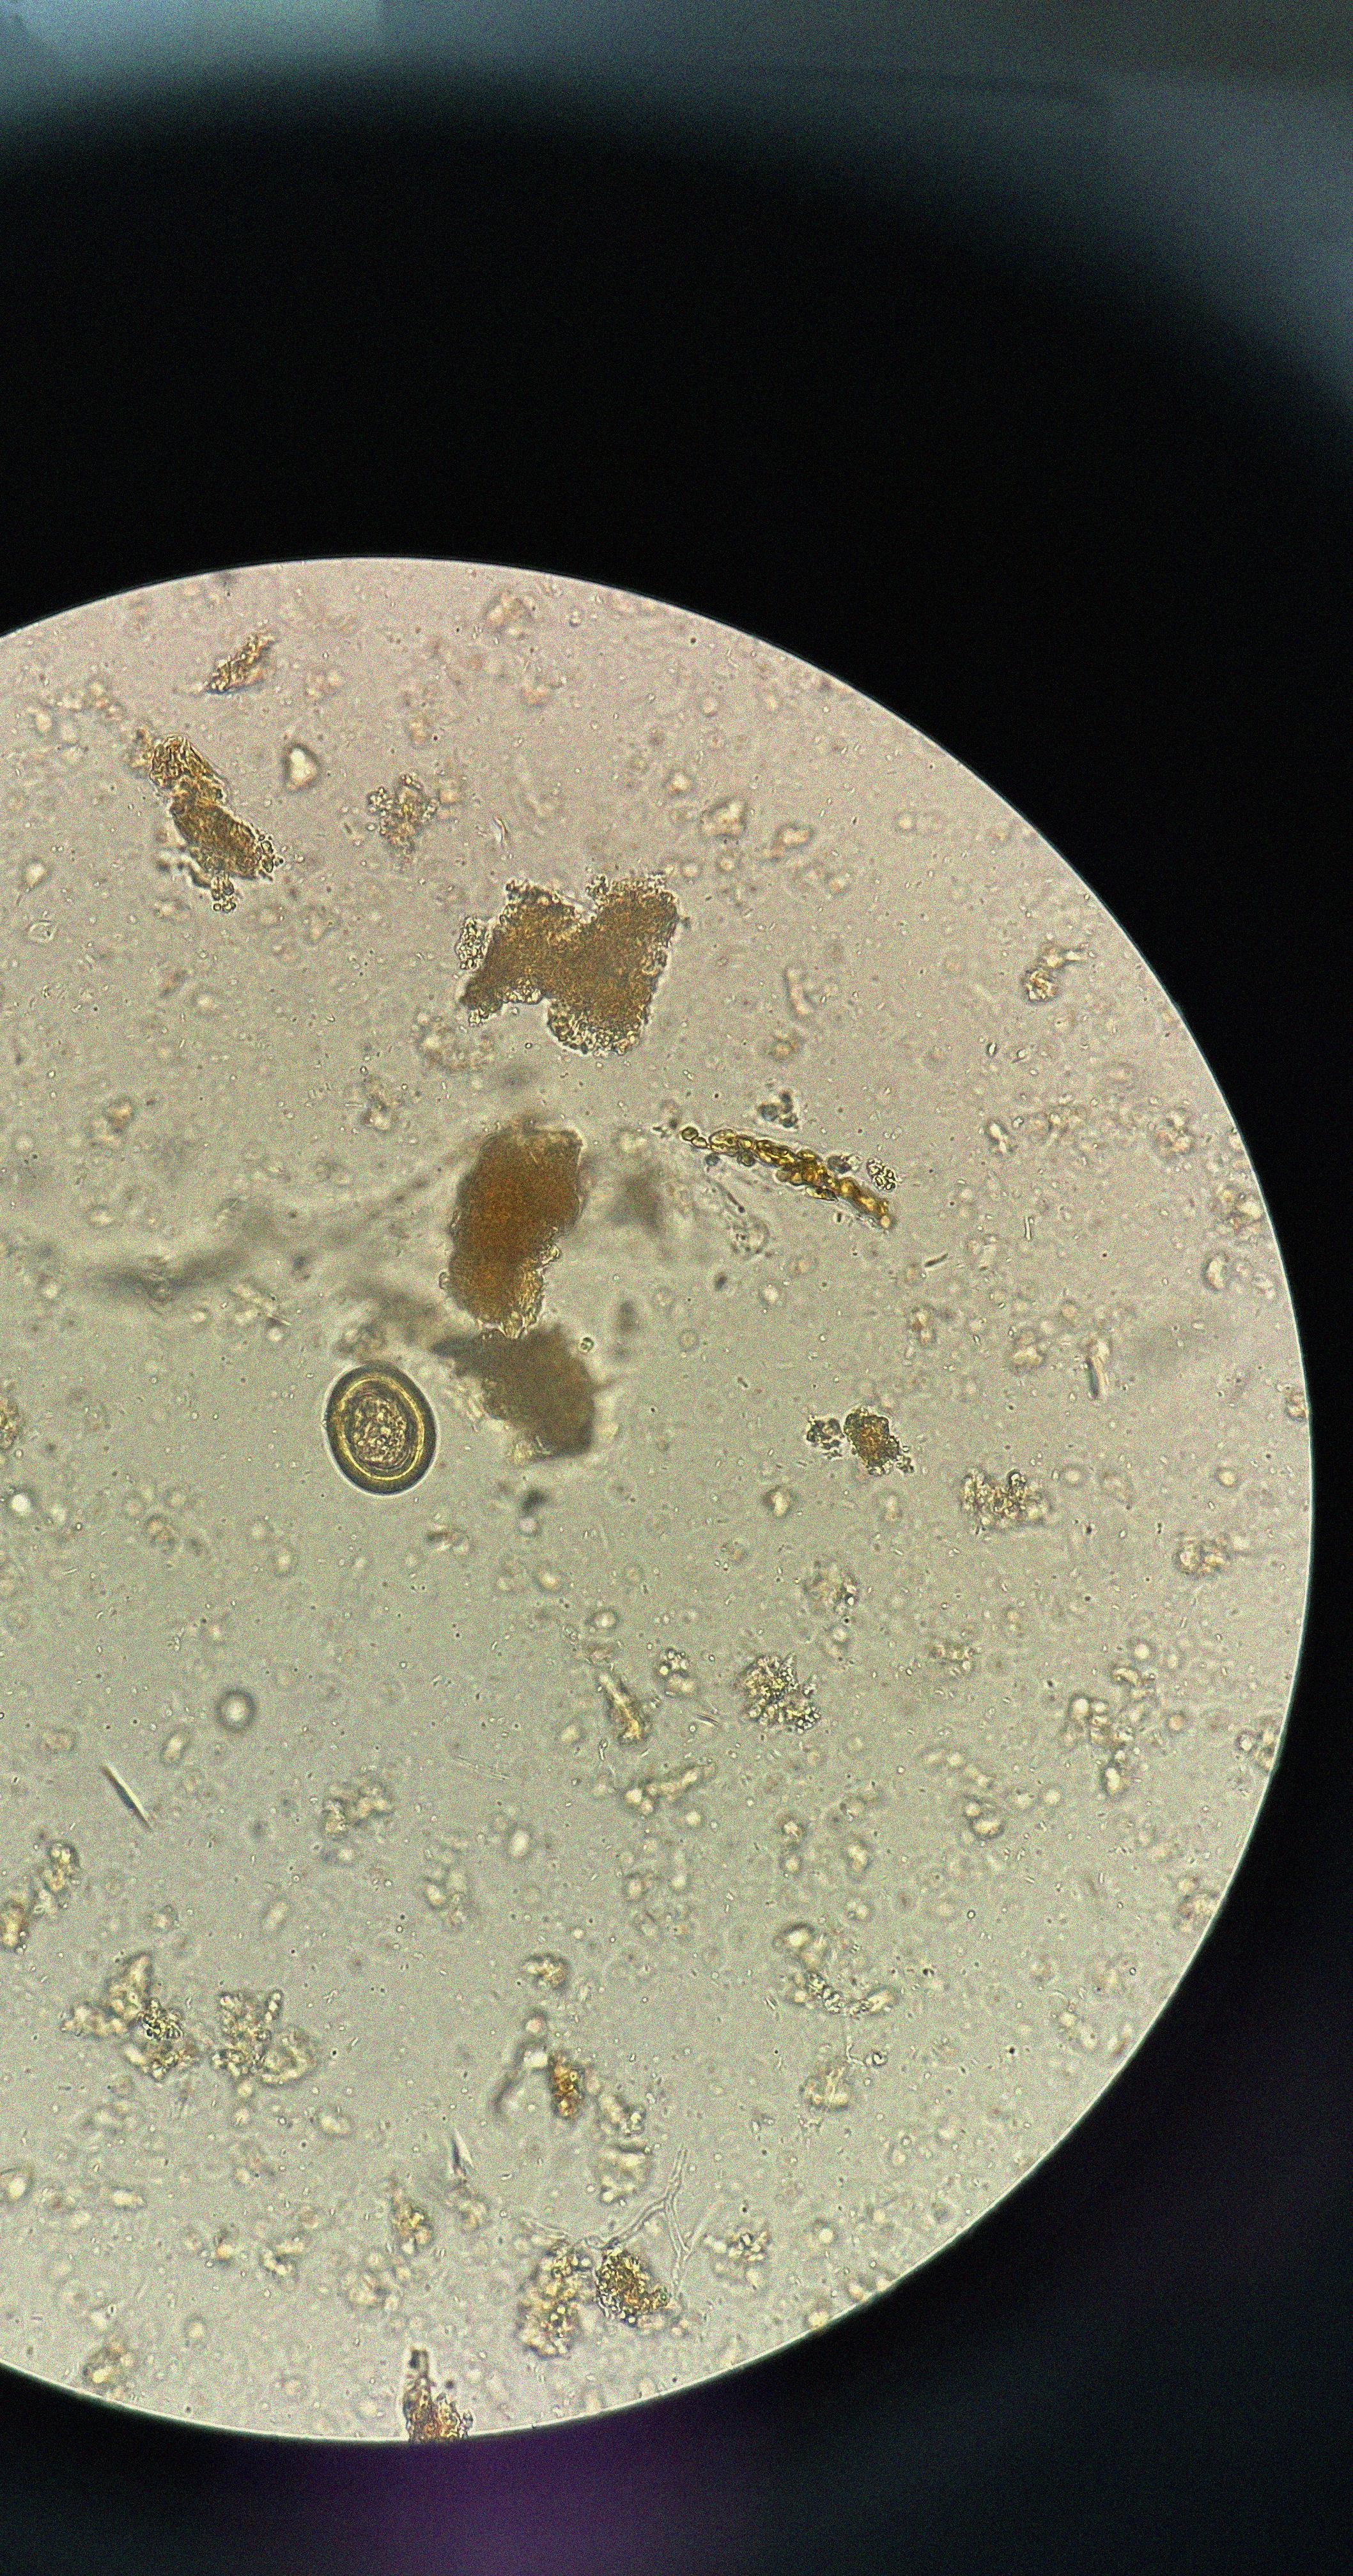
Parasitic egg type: Taenia spp. egg